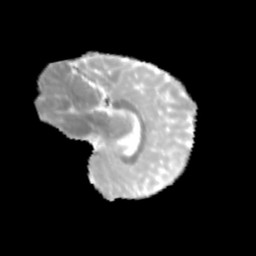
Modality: MD
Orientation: sagittal
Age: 12
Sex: female
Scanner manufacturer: siemens
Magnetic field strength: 3 T
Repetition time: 3.8 s
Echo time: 0.07 s